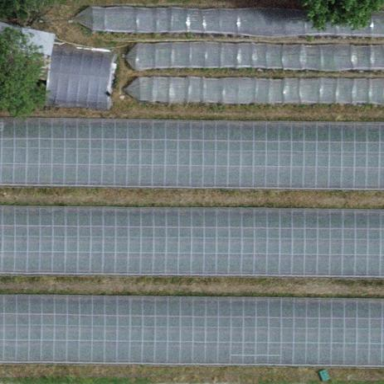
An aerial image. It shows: Area dedicated to greenhouse horticulture.